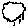
Label: cloud